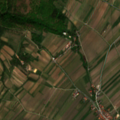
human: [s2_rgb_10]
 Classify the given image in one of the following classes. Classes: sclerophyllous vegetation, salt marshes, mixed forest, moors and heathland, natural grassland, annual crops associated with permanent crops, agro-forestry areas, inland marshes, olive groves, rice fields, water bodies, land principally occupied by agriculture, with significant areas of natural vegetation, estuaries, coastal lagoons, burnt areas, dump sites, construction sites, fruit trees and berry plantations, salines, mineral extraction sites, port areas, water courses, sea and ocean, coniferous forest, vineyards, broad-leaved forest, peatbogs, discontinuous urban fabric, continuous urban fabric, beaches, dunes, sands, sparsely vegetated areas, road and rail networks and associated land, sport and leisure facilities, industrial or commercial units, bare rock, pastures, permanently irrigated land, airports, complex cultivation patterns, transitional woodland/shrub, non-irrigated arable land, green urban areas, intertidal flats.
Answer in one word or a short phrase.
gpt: discontinuous urban fabric, vineyards, broad-leaved forest, mixed forest